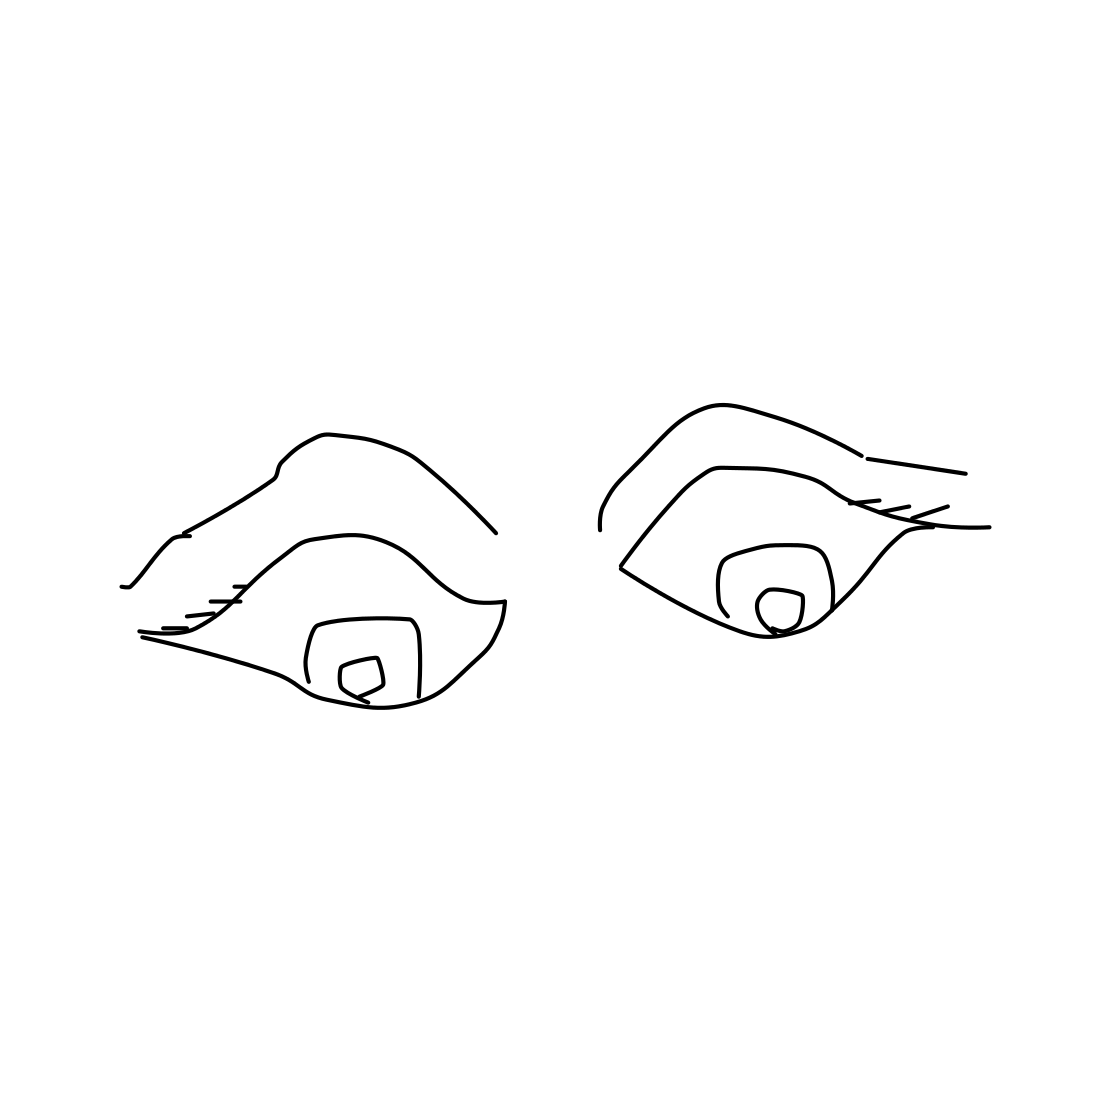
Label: eye